Question: When adding controls to a content node via the Presentation -> Layout Details -> Edit, you are allowed to add "Parameters" to the controls. How do you get those parameters from code?
I'm using the forms for web marketers and I want to pass in parameters to the form control and have access to them from custom field controls.

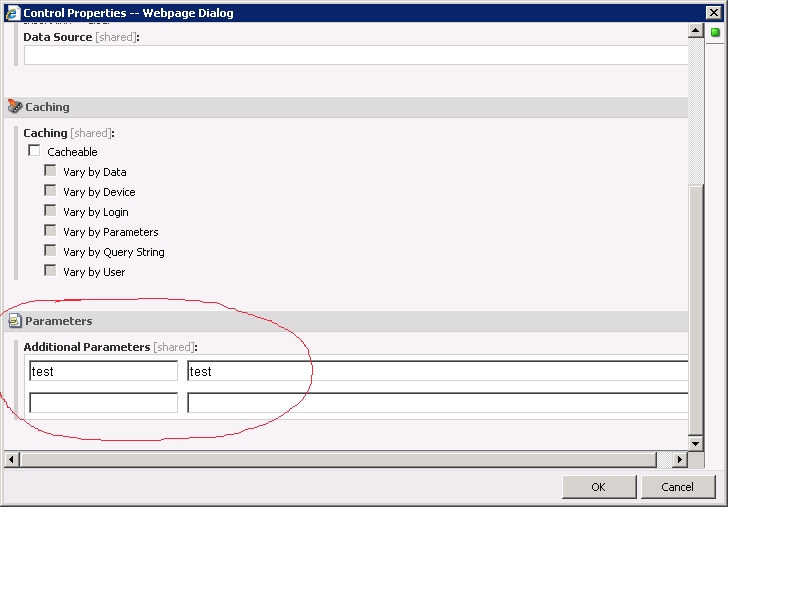
Answer: I was able to do this using
'''
Sitecore.Form.Core.Renderings.FormRender frm = ((Sitecore.Form.Core.Renderings.FormRender)((Sitecore.Form.Web.UI.Controls.BaseControl)this).Form.Parent);
NameValueCollection parameters = Sitecore.Web.WebUtil.ParseUrlParameters(frm.Parameters);
string val = parameters["my_param"];
'''
It's ugly, but it works.